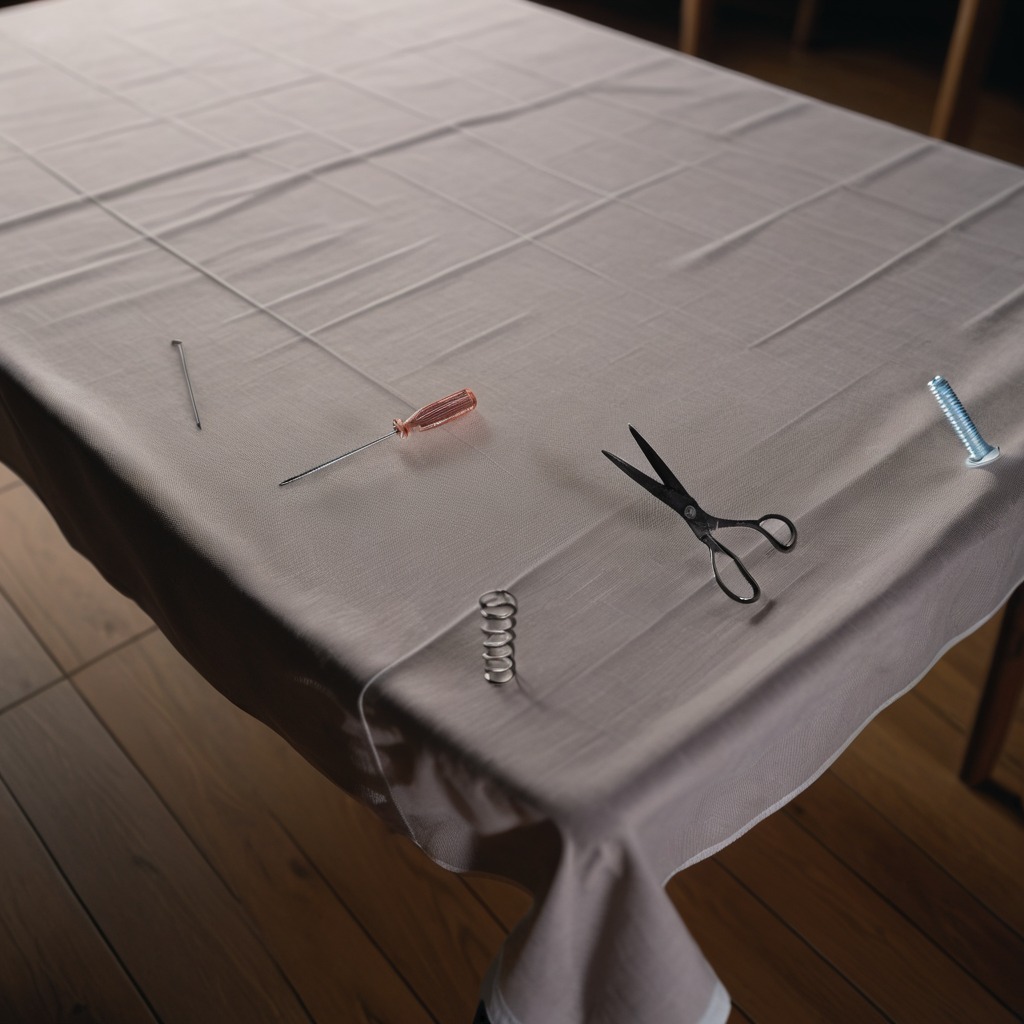
A metal machine screw, an iron nail, a coiled metal spring, a screwdriver, and a pair of scissors are lying on the wooden table.